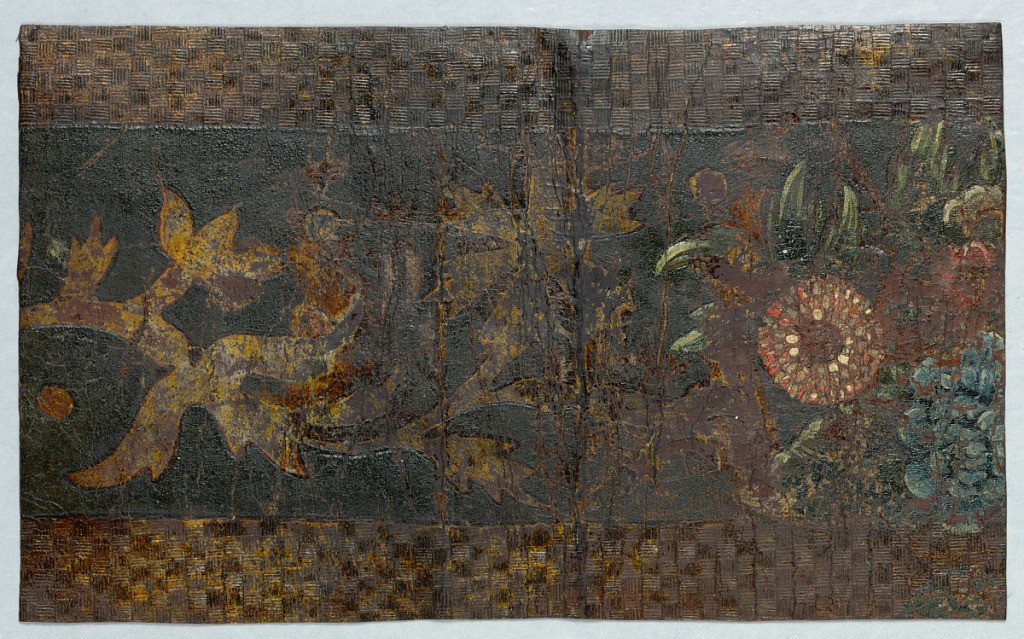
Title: Border
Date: ca. 1700
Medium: Leather, stamped, silvered, painted
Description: Wide central band of floral and foliate motif. On either side are bands of a checkerboard pattern, embossed and gilded.